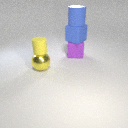
large blue rubber cube behind small yellow rubber cylinder